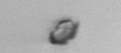
Label: Heterocapsa_rotundata